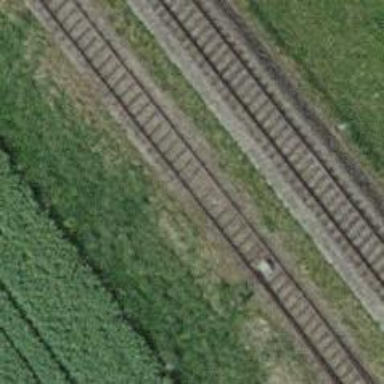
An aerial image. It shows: Railway switch.